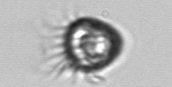
Label: Ciliophora